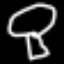
Label: mushroom